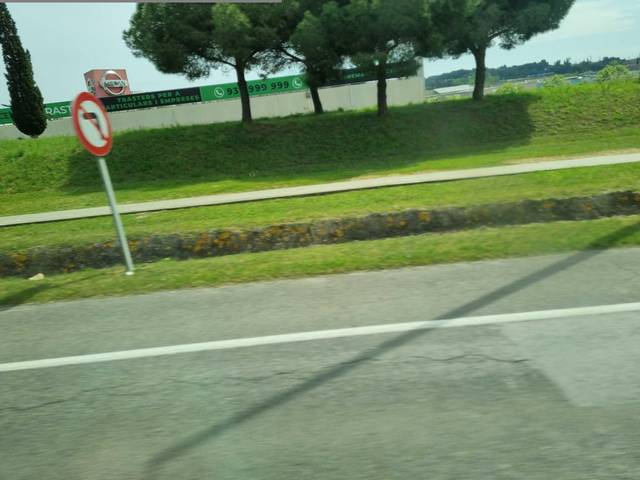
Region: Spain
Coordinates: 41.678, 2.777